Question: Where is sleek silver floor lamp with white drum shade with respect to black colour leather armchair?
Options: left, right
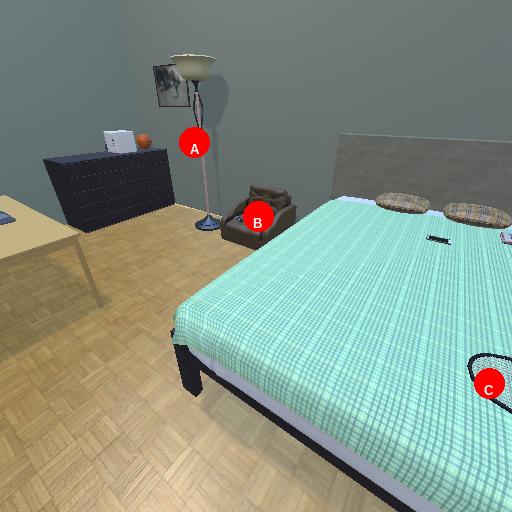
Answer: left